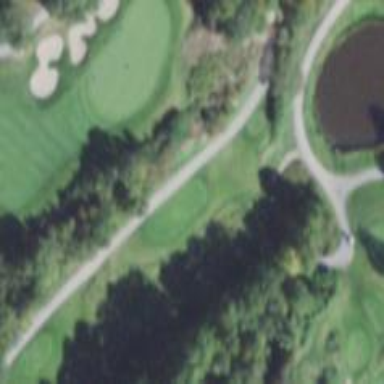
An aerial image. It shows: Rough area on grassy golf course.